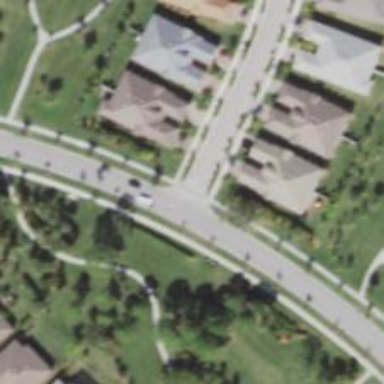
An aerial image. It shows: Unmarked road crossing.